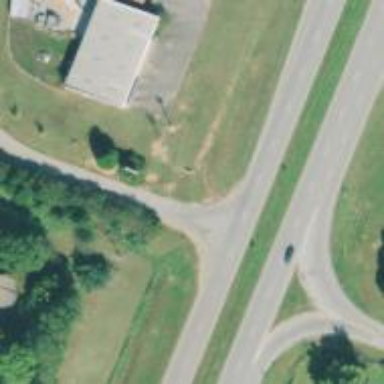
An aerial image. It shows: Asphalt road designated as trunk highway.